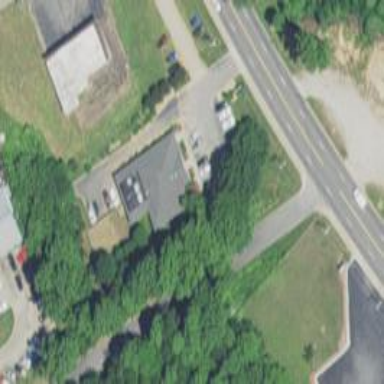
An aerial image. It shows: Veterinary facility.